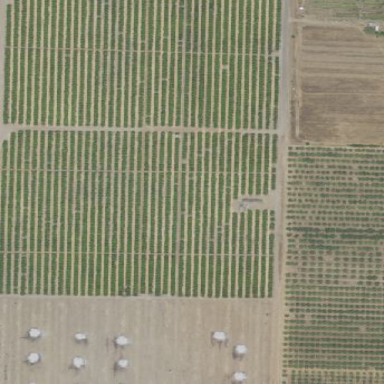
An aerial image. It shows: Orange orchard with rows of orange trees.